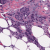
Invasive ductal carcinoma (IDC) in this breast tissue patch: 1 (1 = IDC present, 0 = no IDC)